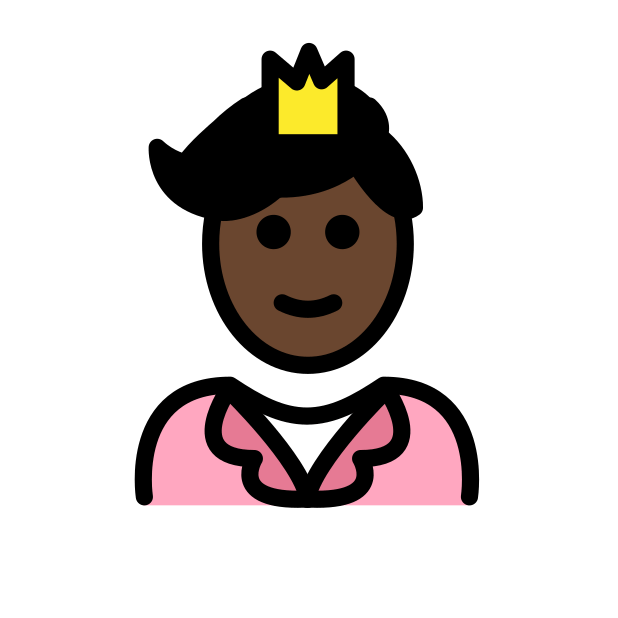
prince: dark skin tone